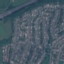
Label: Residential